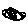
Label: smiley face